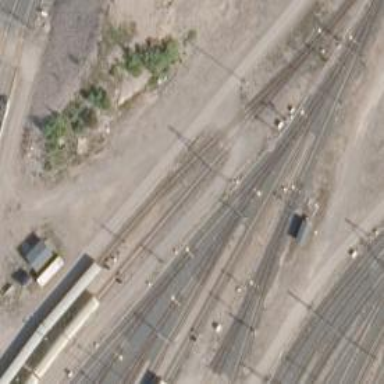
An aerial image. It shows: Railway yard with electrified contact lines.